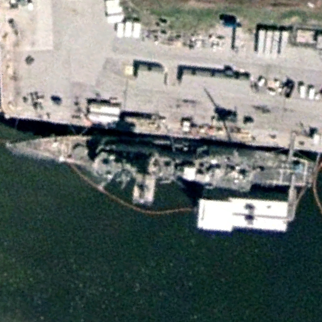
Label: cruiser